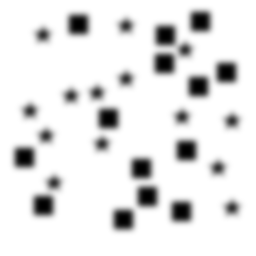
Squares: 14
Triangles: 0
Stars: 14
Total shapes: 28